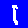
Digit: 1